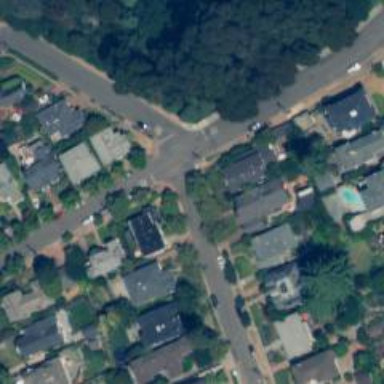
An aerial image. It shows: Residential road with separate sidewalk.